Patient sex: M
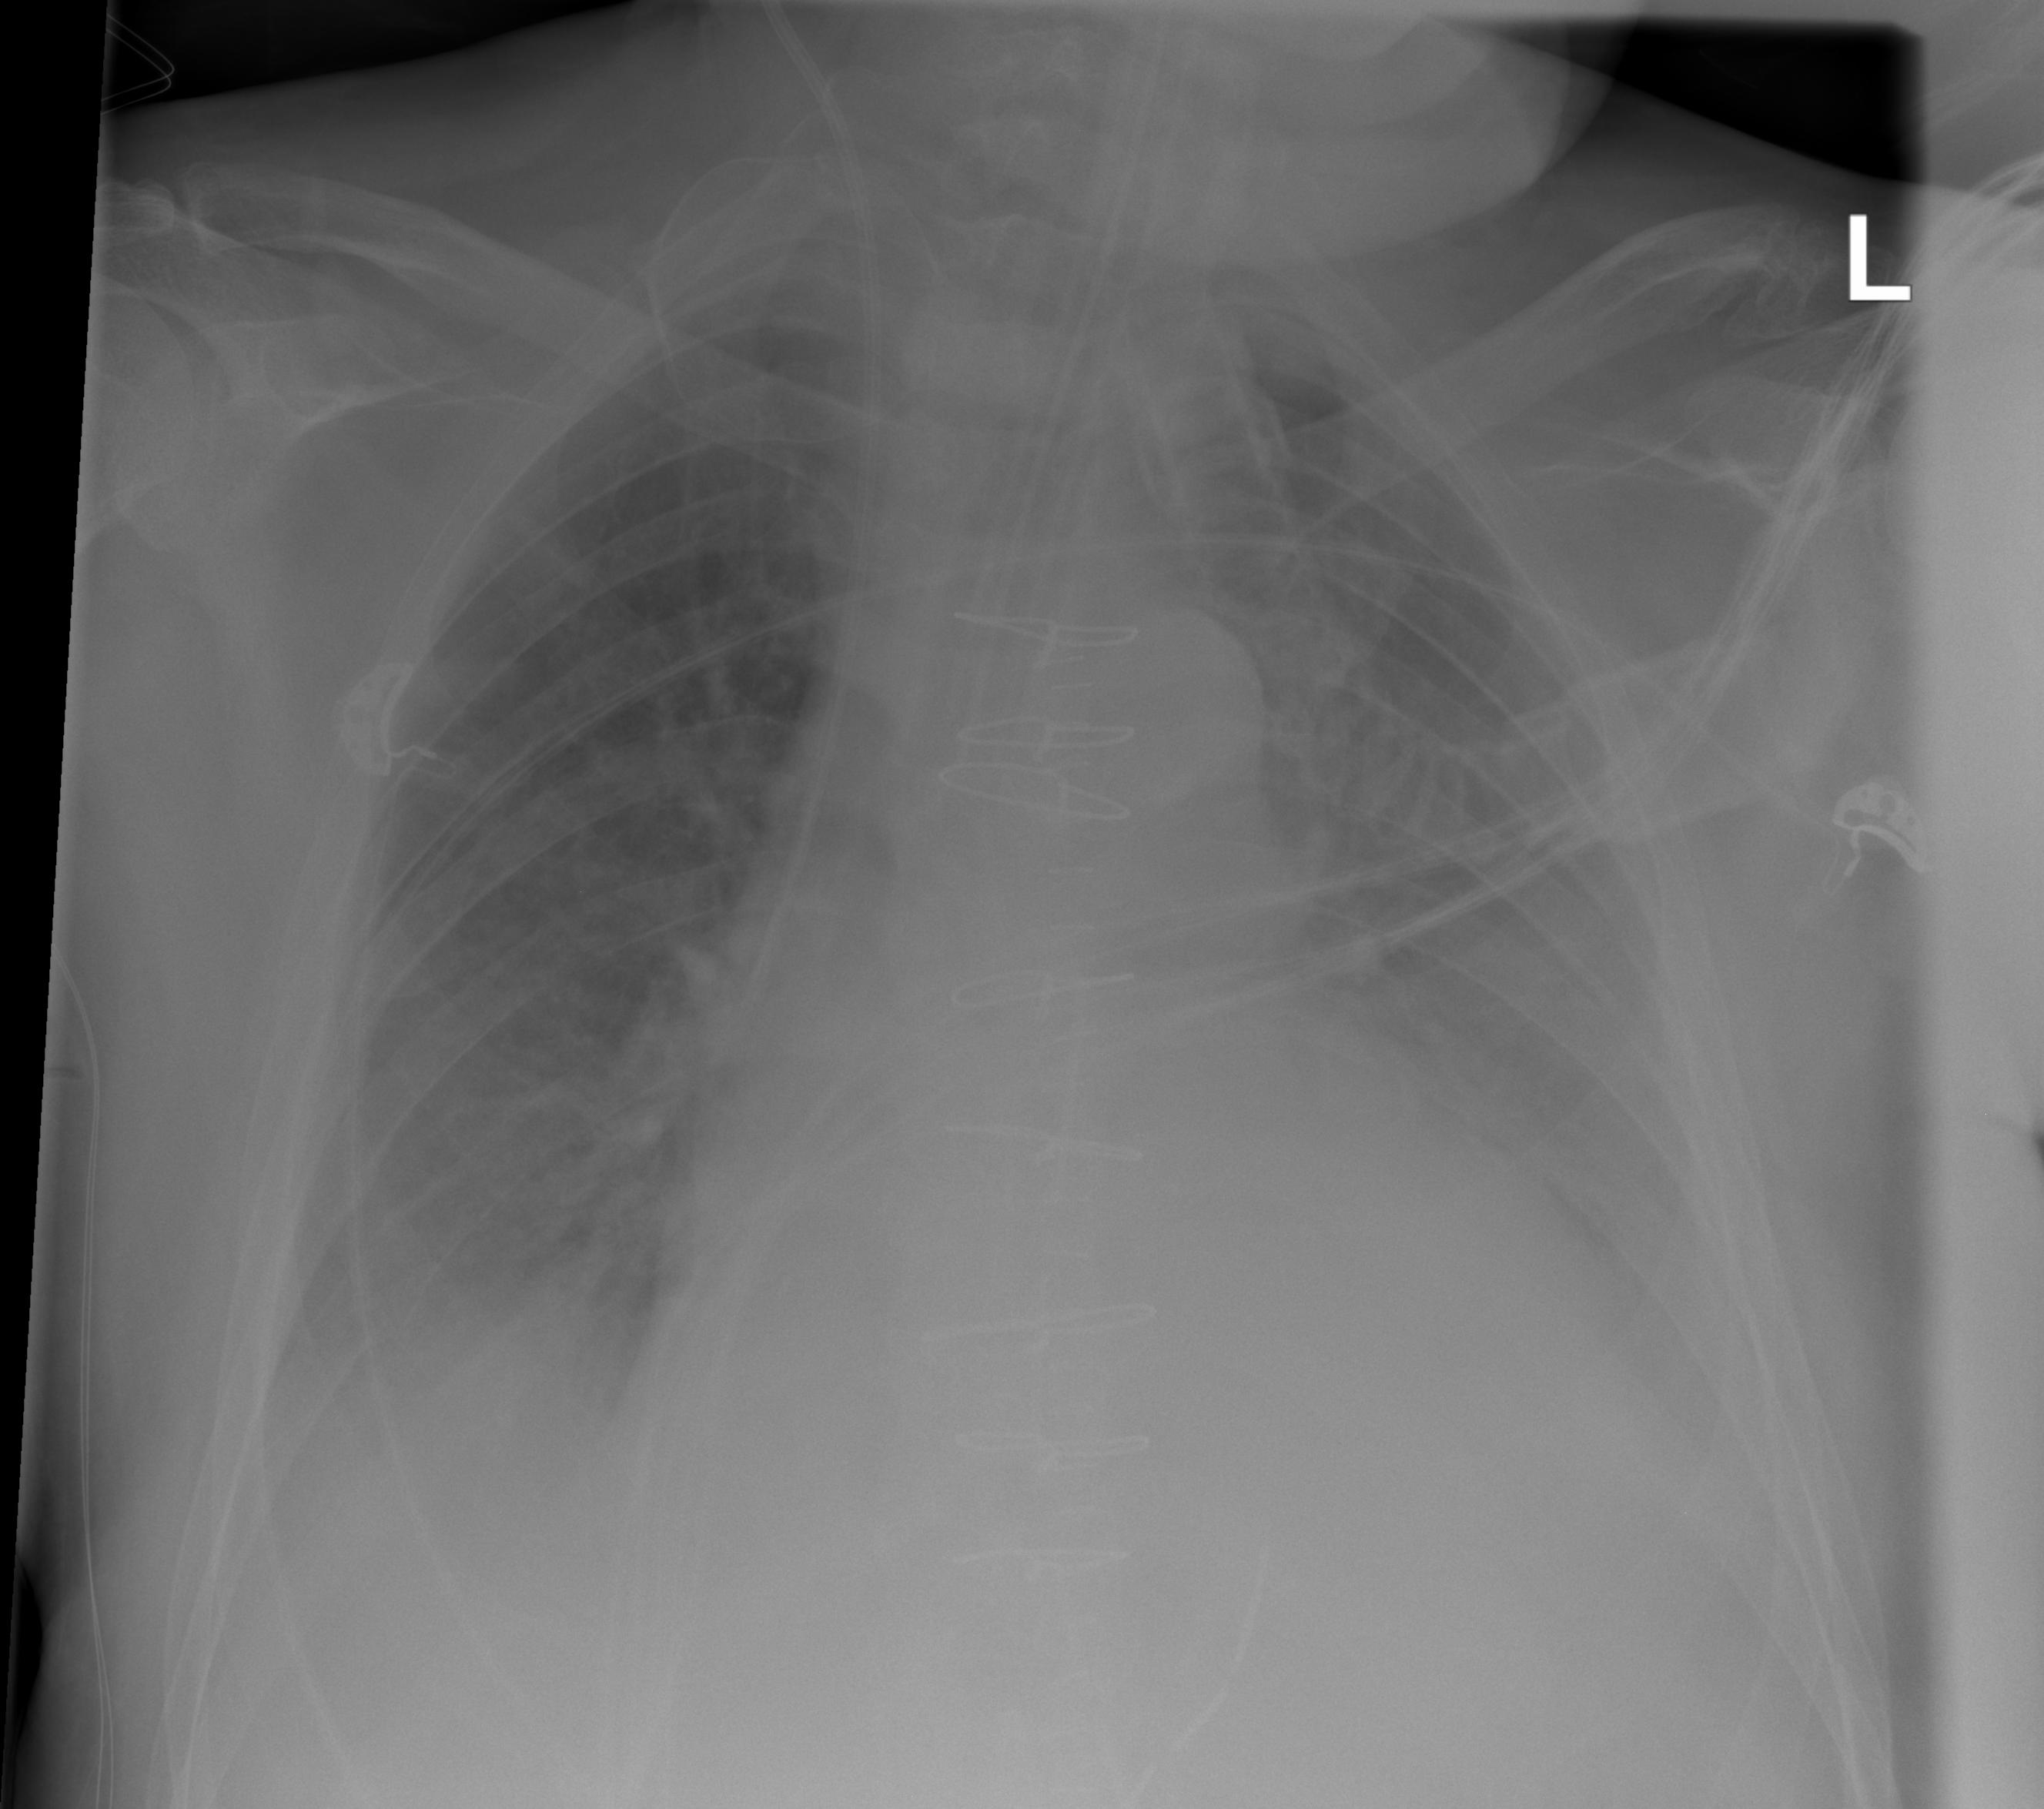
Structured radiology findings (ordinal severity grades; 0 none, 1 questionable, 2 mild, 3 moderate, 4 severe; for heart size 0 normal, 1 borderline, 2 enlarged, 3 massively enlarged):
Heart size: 2
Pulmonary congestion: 2
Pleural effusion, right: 2
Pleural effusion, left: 2
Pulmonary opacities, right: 0
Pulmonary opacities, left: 0
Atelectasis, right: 2
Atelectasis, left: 2